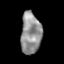
Tissue: skin
Cell type: Epithelial cells
Senescence score: 0.2442
Nuclear area (px): 828
Mean DAPI intensity: 145.981